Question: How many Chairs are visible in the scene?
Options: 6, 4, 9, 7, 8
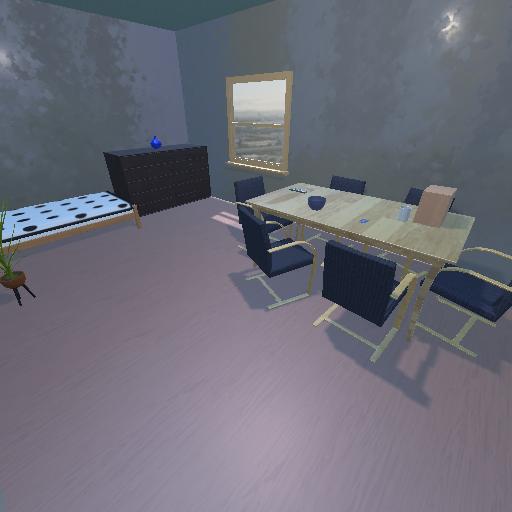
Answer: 6